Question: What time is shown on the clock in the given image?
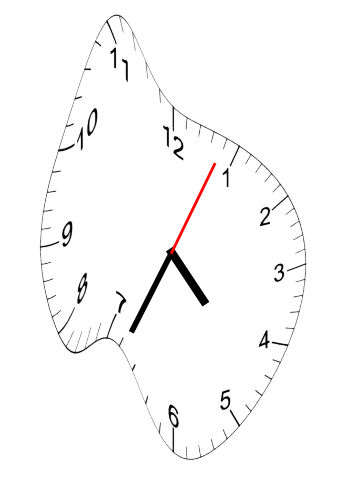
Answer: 04:34:04